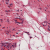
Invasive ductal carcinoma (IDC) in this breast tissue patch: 0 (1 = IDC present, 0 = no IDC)